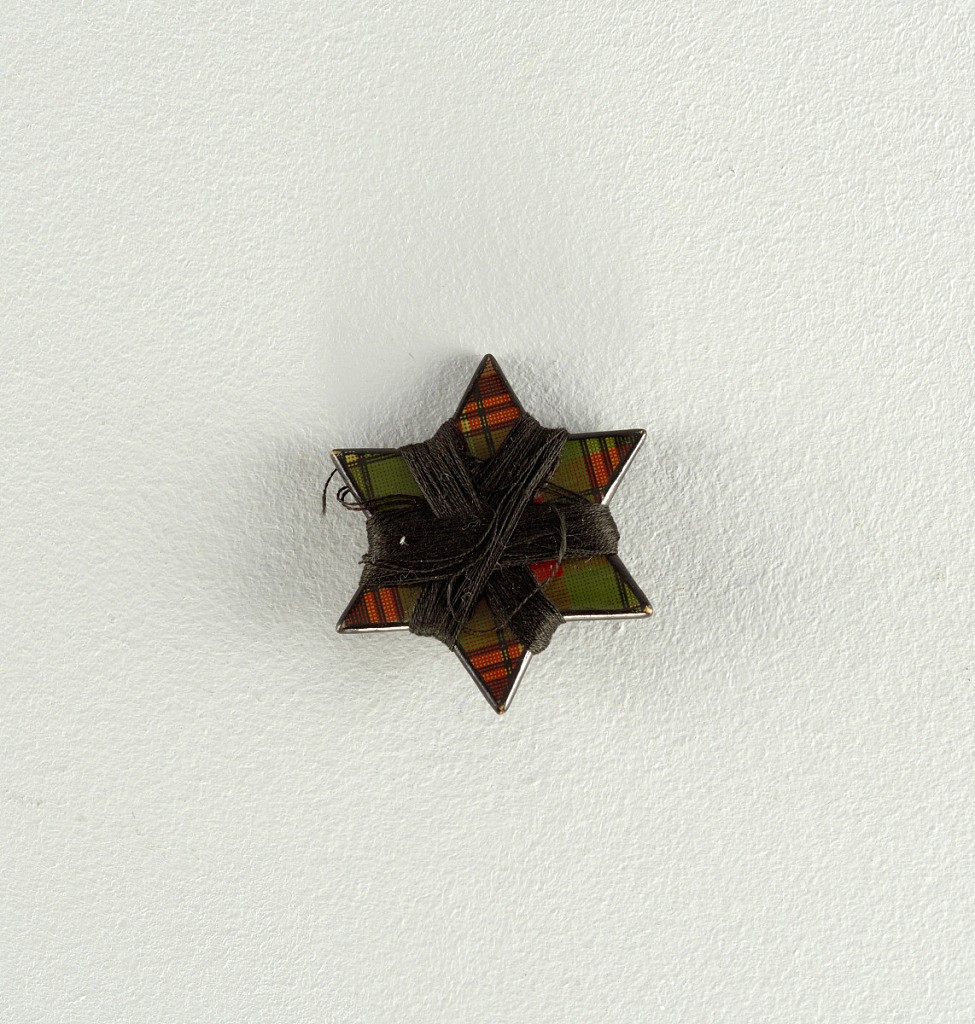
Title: thread spool
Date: ca. 1880–1900
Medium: wood
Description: Tartanware